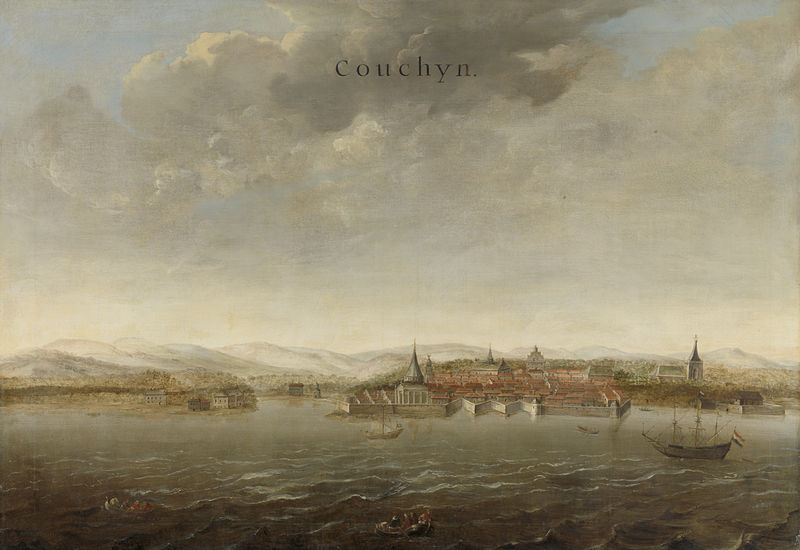
Titel: Gezicht op Cochin aan de kust van Malabar in India
Künstler: Johannes Vinckboons
Standort: Amsterdam
Institution: Rijksmuseum
Schlagwörter: gemälde, meer, wolken, see, stadt, frankreich, kirche, boote, schiff, wellen, fischer, segelschiff, berge, mauer, hafen, kai, wogen, kirchen, stadtmauer, stdat, couchyn